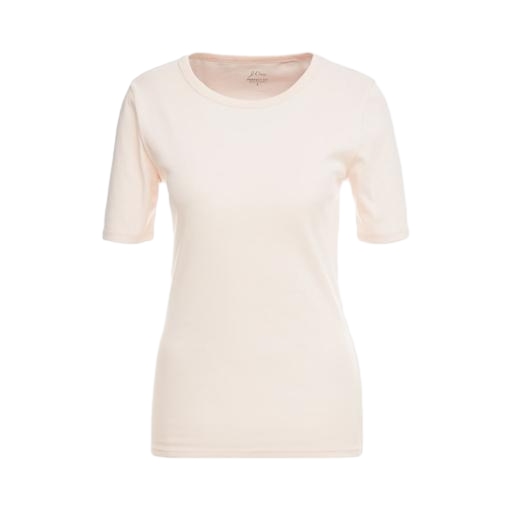
natural women's shirt, pink supima tee, natural women's t-shirt, white background